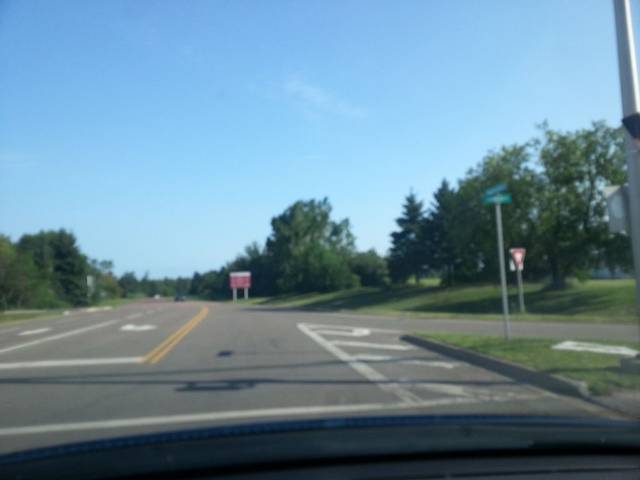
Region: Canada
Coordinates: 46.226, -64.506